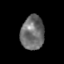
Tissue: skin
Cell type: Epithelial cells
Senescence score: 0.7185
Nuclear area (px): 776
Mean DAPI intensity: 109.575